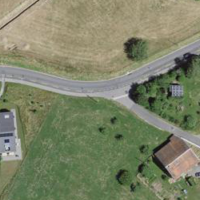
EUNIS habitat code: 24
Species observed at this site:
Medicago lupulina